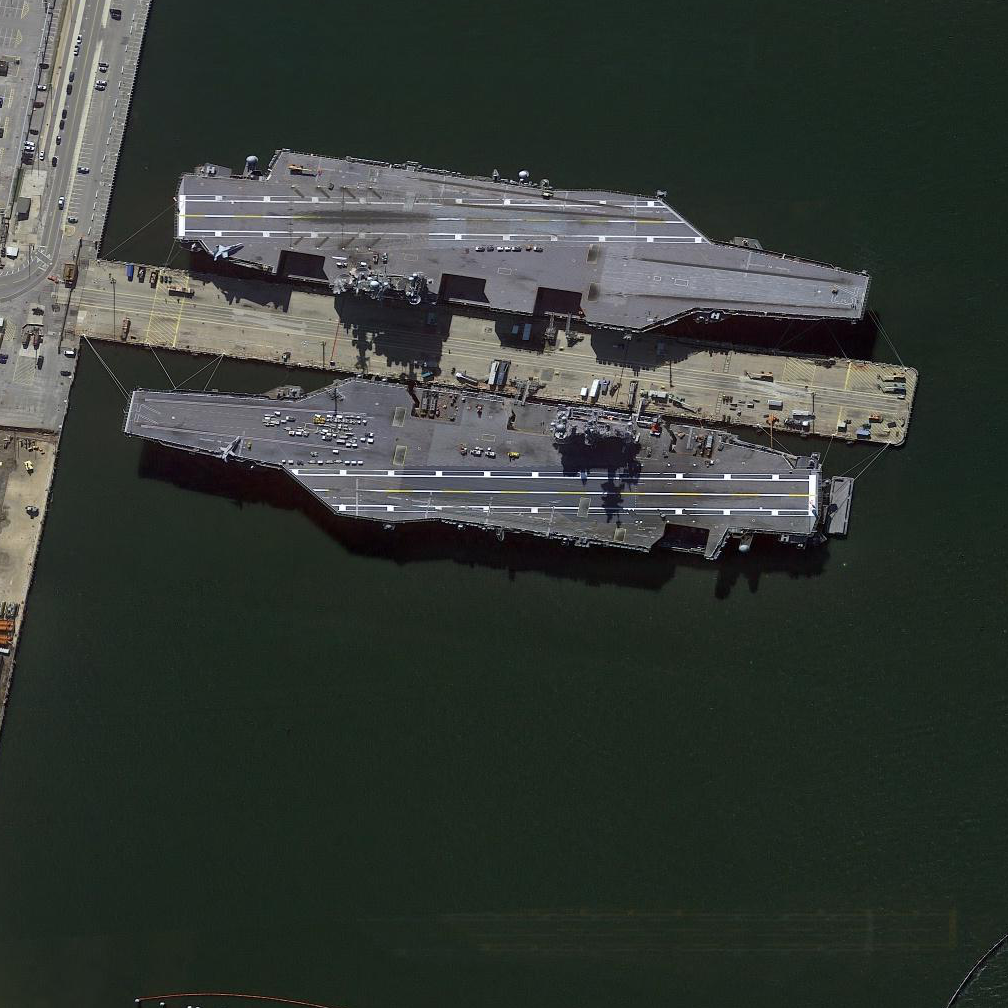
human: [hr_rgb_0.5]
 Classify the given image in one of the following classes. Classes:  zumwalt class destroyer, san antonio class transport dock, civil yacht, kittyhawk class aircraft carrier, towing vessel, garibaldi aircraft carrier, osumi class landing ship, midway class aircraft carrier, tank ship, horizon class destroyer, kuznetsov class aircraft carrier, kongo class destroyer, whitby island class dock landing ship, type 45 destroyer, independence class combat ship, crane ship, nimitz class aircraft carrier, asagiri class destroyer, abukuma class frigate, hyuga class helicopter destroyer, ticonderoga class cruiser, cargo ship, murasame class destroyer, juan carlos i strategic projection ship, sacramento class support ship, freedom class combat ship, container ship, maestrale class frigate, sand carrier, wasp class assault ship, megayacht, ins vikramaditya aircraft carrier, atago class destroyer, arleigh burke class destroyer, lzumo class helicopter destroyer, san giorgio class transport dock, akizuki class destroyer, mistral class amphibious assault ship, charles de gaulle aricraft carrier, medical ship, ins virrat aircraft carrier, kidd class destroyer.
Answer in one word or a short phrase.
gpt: Nimitz class aircraft carrier